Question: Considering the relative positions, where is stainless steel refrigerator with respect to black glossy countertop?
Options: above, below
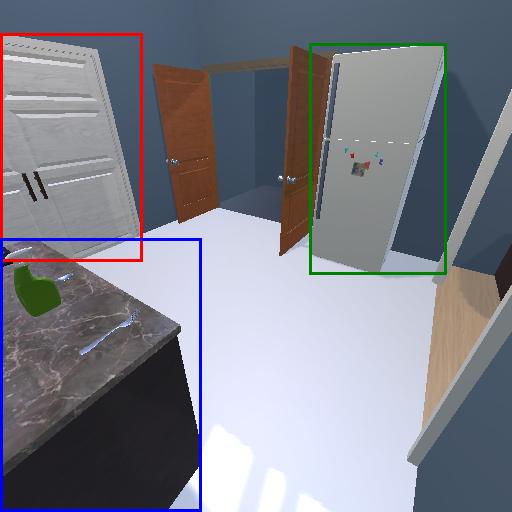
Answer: above